Два очень длинных, тонких стержня, равномерно заряженных по всей своей длине с одинаковой линейной плотностью заряда $\lambda$, направлены в перпендикулярных направлениях и лежат на расстоянии $d$ друг от друга (см. рисунок).
Чему равна сила электростатического взаимодействия между стержнями?
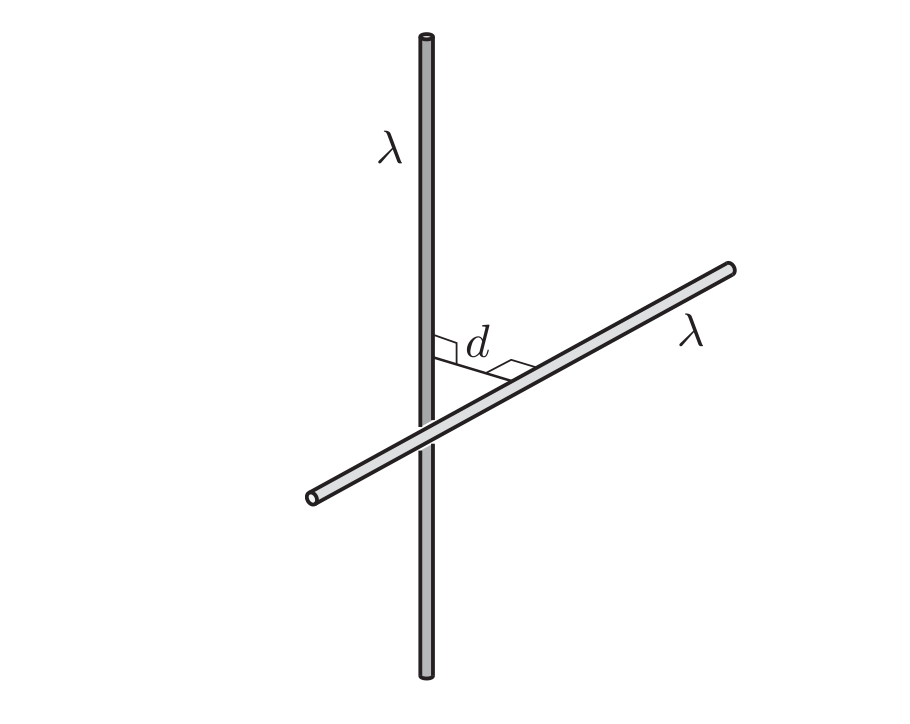
Ответ: $F = 2\pi{k}{\lambda^2}$
Темы:
T, Электростатика, Электромагнетизм, Расчет полей, Провод, 200 задач